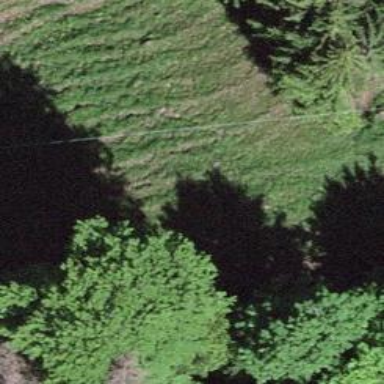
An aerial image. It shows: Path on the ground.